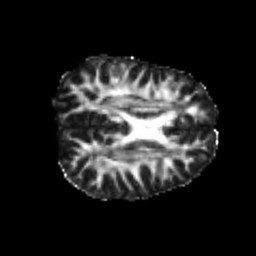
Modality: FA
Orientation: axial
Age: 25
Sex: female
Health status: healthy
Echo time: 0.074 s